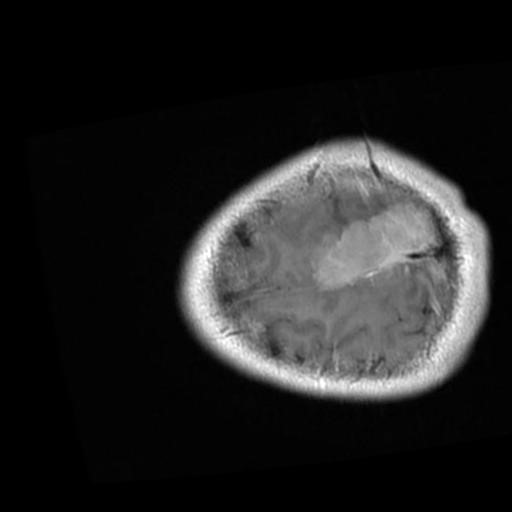
Label: brain_menin